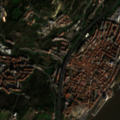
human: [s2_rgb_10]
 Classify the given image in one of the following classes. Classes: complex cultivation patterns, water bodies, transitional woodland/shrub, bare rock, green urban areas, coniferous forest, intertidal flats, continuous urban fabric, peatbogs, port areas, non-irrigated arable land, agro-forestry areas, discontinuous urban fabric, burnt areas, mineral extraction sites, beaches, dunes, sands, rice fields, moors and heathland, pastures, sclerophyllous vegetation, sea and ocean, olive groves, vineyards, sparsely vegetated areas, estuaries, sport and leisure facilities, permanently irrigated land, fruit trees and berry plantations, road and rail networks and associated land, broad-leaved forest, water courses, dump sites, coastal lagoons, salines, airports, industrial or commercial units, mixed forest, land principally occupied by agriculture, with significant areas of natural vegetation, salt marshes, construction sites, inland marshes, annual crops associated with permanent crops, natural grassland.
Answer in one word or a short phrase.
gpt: continuous urban fabric, discontinuous urban fabric, road and rail networks and associated land, land principally occupied by agriculture, with significant areas of natural vegetation, water courses